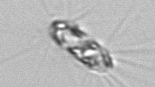
Label: Corethron_hystrix